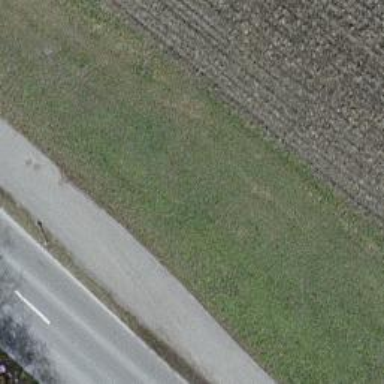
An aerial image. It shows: Asphalt cycleway.